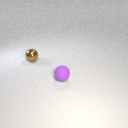
small brown metal sphere behind small purple rubber sphere